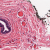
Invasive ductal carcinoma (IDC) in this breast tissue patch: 0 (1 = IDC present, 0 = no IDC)